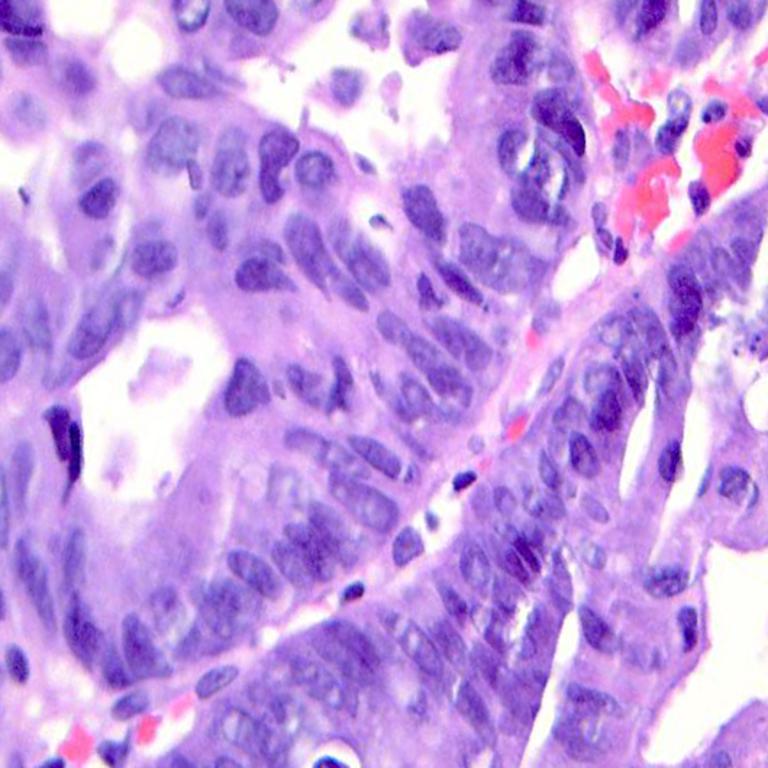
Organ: colon
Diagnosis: adenocarcinomas